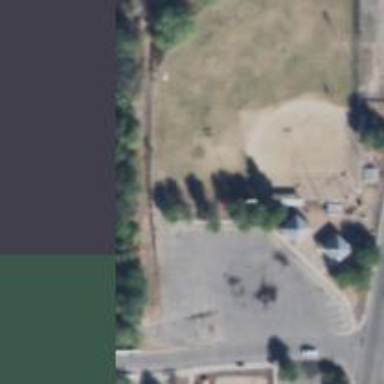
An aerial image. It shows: Softball pitch for leisure and sport activities.